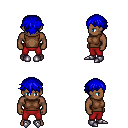
a pixel art fantasy rpg character, male body template, human, dark skin, brown sleeveless shirt, red pants, blue short bangs hairstyle, metal boots, four views (front, back, left, right), 2x2 character sprite sheet, small pixel art, hard edges, no anti-aliasing